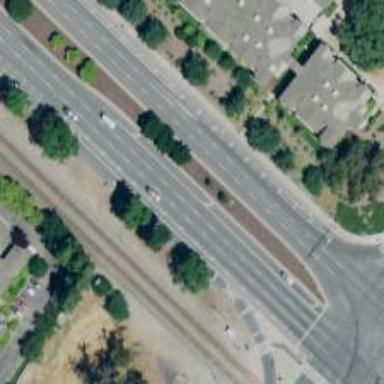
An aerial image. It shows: Asphalt road designated as trunk highway.